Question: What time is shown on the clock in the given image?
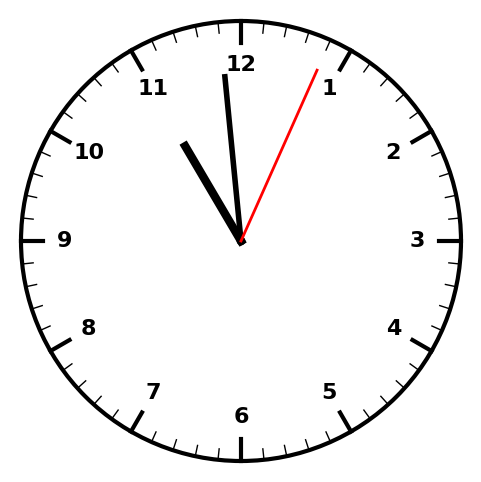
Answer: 10:59:04